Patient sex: M
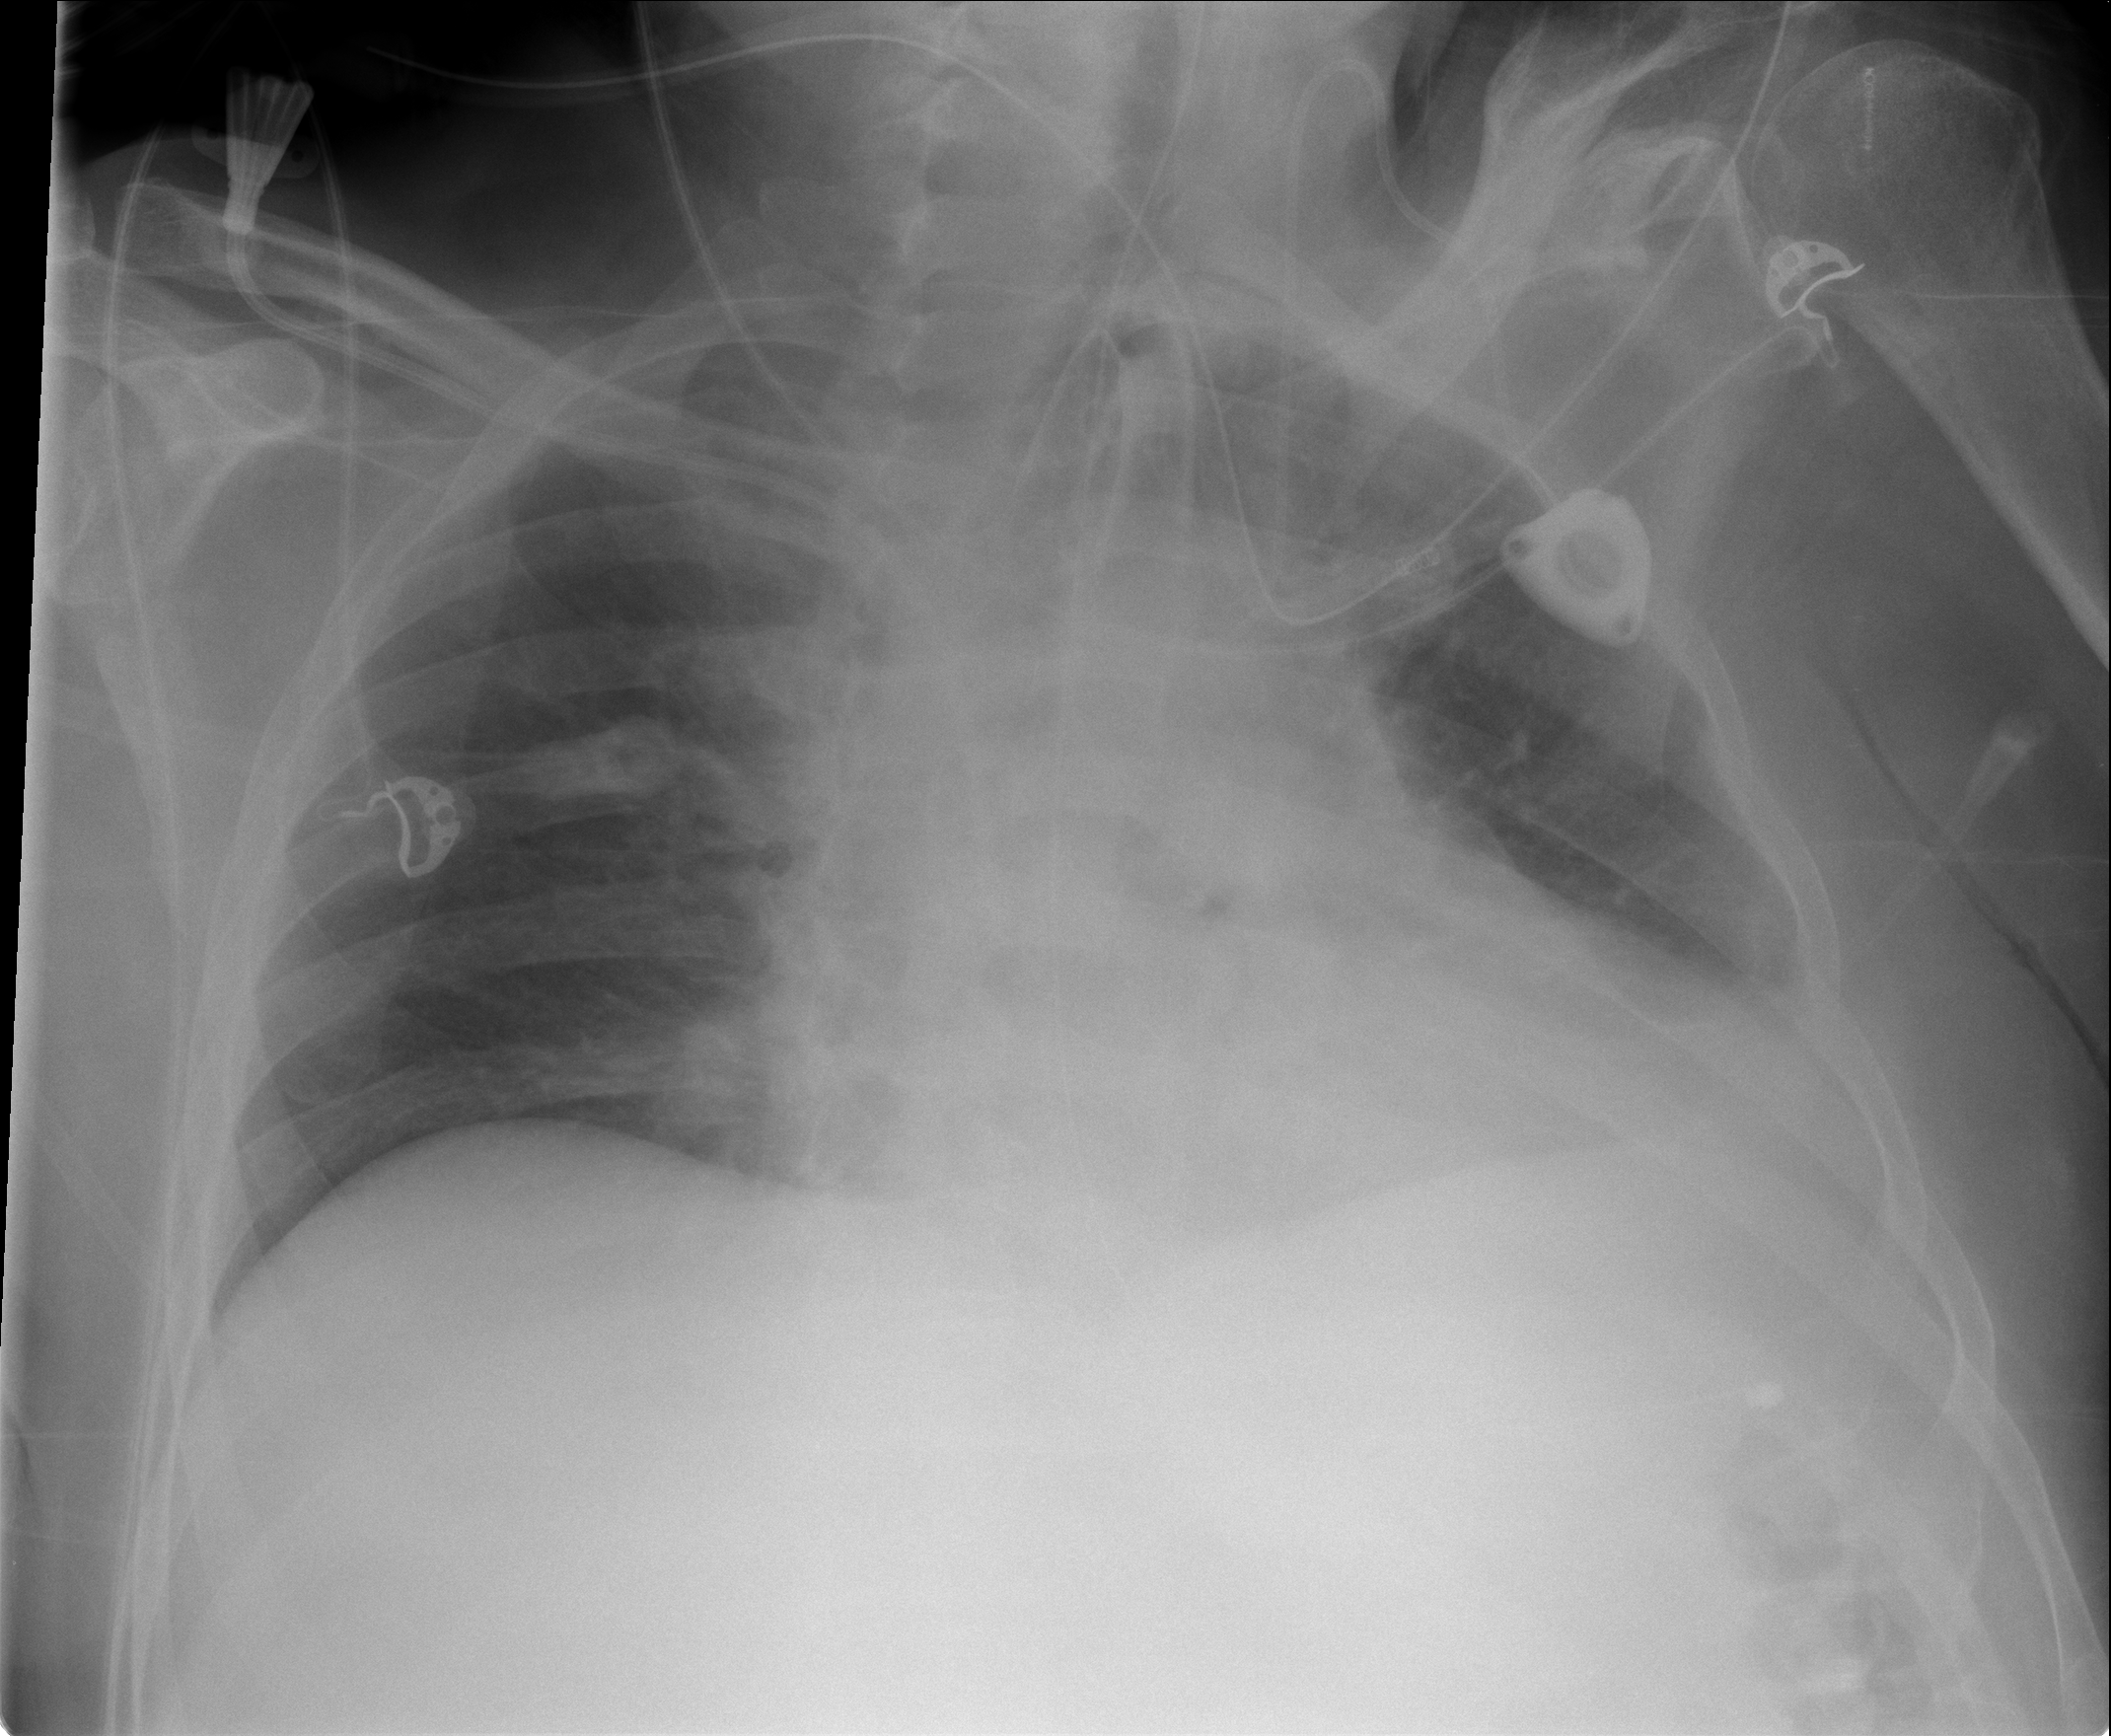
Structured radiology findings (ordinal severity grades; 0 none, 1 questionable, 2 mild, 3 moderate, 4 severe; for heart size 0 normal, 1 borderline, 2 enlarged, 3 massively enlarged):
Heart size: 0
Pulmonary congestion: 2
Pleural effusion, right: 0
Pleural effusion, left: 2
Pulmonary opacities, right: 1
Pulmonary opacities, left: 2
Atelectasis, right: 0
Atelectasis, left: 2